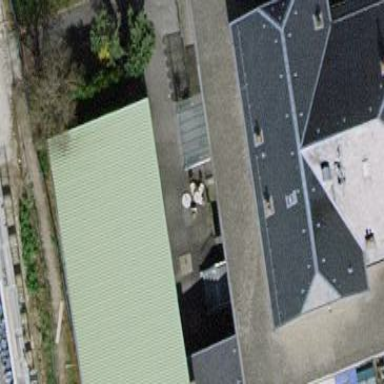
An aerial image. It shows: View of roof of building.